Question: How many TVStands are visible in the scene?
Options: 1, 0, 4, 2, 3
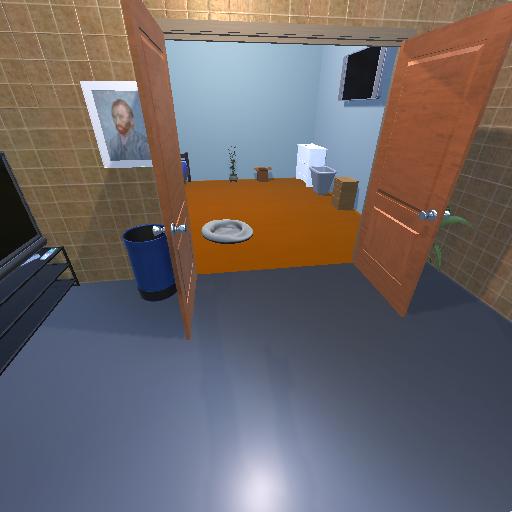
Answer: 1